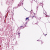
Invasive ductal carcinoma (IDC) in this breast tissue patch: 0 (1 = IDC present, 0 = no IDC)